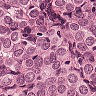
Metastatic tissue present: yes